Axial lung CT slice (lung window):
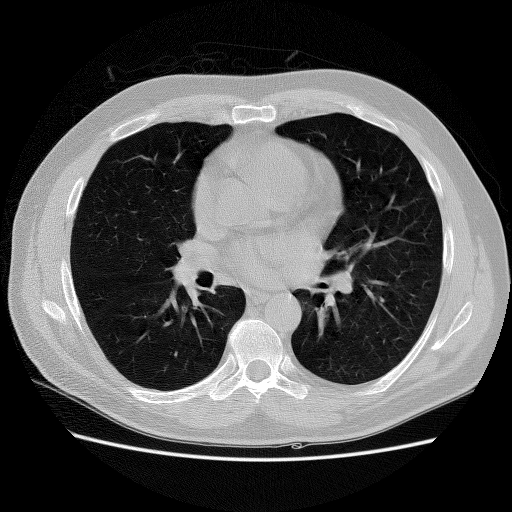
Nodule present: no